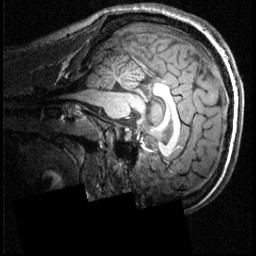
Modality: T1w
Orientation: sagittal
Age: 23
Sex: male
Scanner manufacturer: siemens
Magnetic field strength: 3.951 T
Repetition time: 1.5 s
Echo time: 0.00335 s